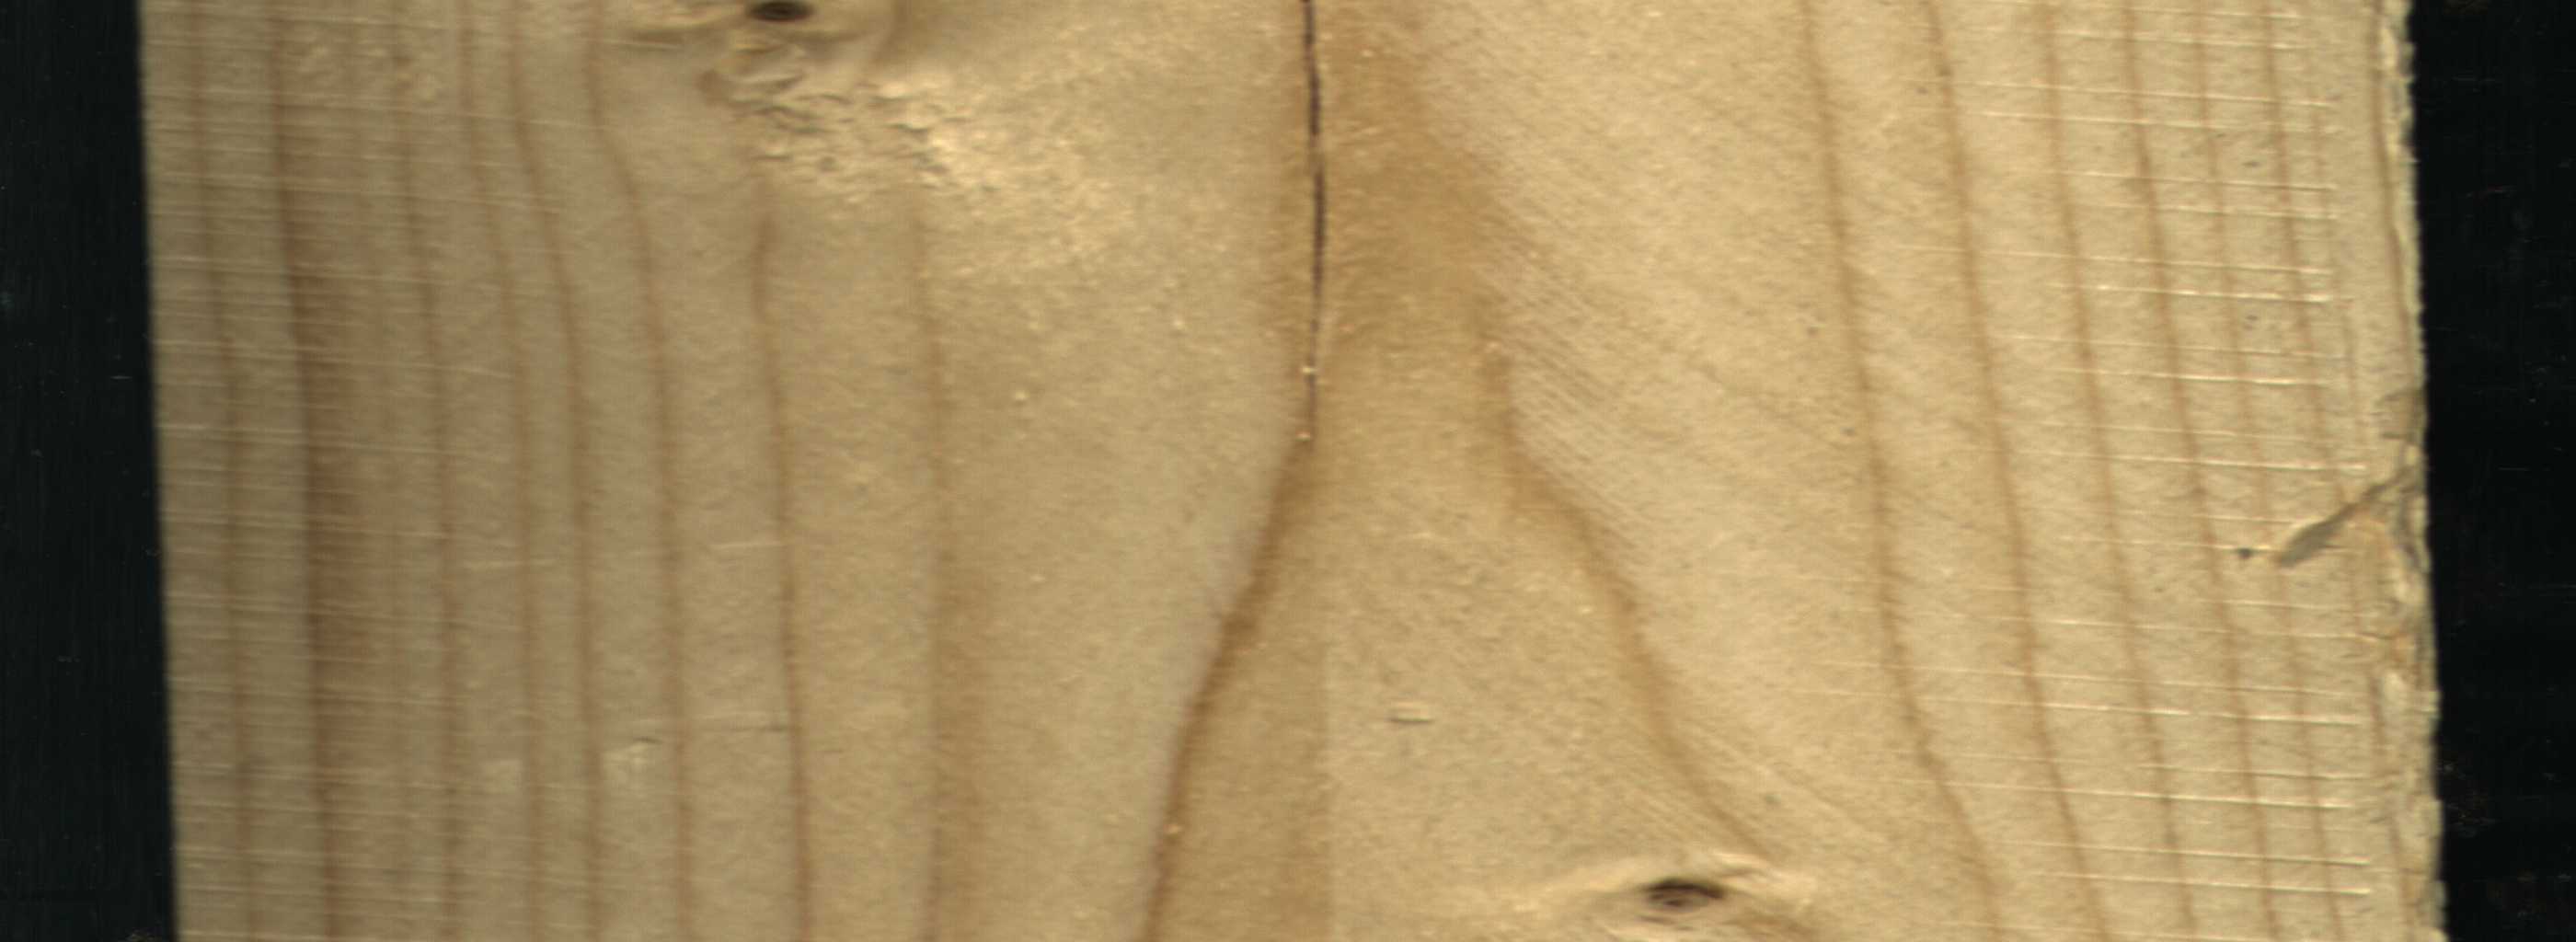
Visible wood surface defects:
Crack
Dead_Knot
Dead_Knot